Question: Something very weird is happening when I try to edit my 'index.html' file .
I'm working with 'jsp'-s and 'servlets' , in Java.
When I try to update one of the fields , for instance :
'''
<!DOCTYPE html>
<html>
<head><title>Bank application</title>
<link rel="stylesheet"
href="./css/styles.css"
type="text/css"/>
</head>
<body>
<table class="title">
<tr><th>Bank application</th></tr>
</table>
<br/>
<fieldset>
<legend>Bank Account Balance</legend>
<form action="show-balance">
Customer ID (id001, idffffffffffffffffdsafds002, id003):
<input type="text" name="cusdddddddddddddddddddddddddddtomerId"/><br/>
<input type="submit" value="Sddddddddddddddddddddddddddddddddddddddhow Balance"/>
</form>
</fieldset>
<br/>
// from here, the rest is the same as the above
'''
I get this (same as before) :

Why when changing the index.html file , no change takes place ?
I'm using :
1. Apache 7
2. Xampp
Thanks
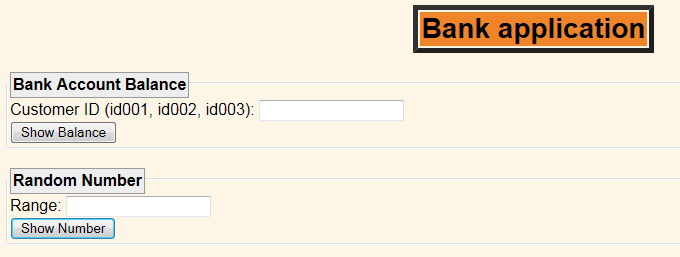
Answer: Browsers will cache HTML files unless you explicitly tell the browser to refresh (ctrl + F5). I'm guessing you're just loading the cached version of the HTML.